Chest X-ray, PA view. Patient: 51 years old, sex M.
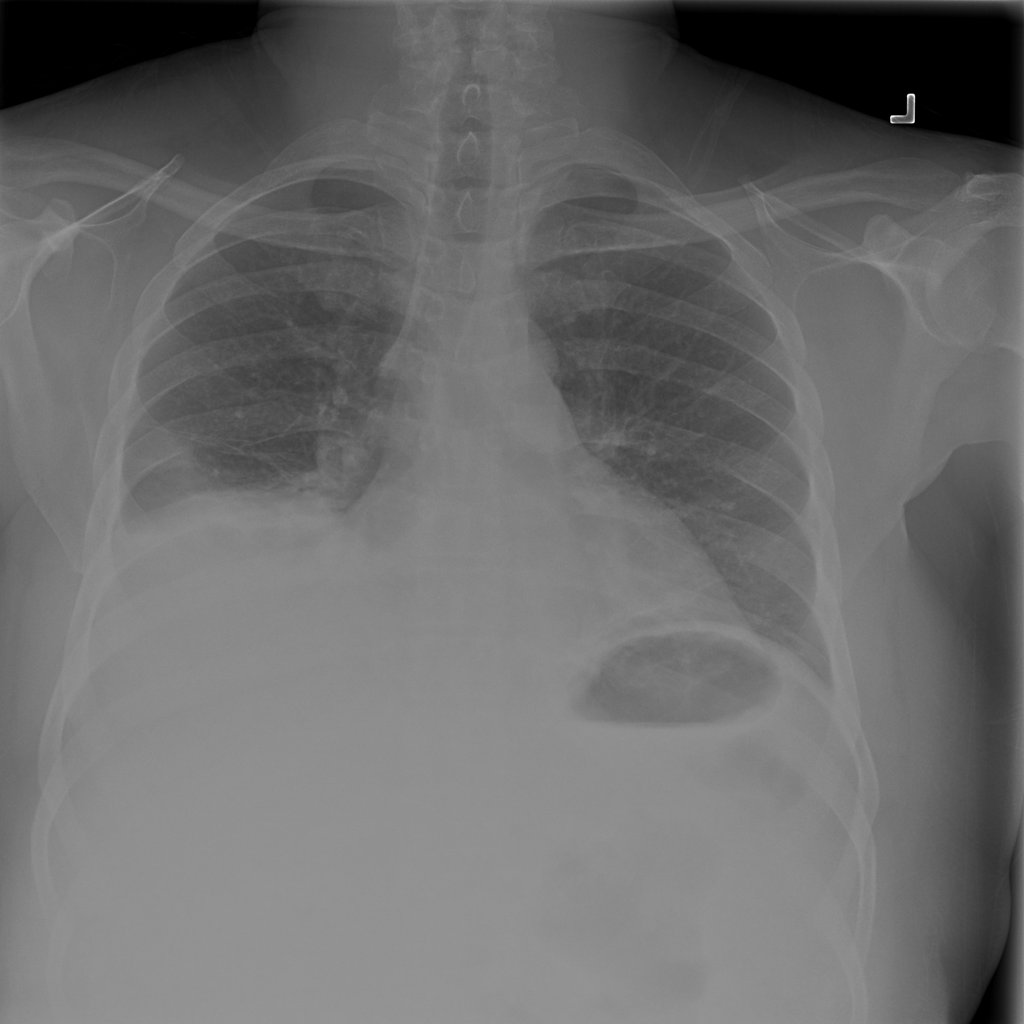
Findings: Effusion